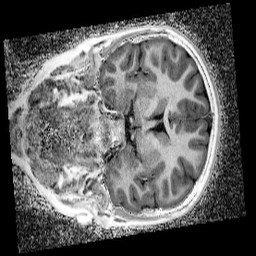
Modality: UNIT1_denoised
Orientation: coronal
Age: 9
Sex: male
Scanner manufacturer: siemens
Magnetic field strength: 3 T
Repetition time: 4 s
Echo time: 0.00299 s